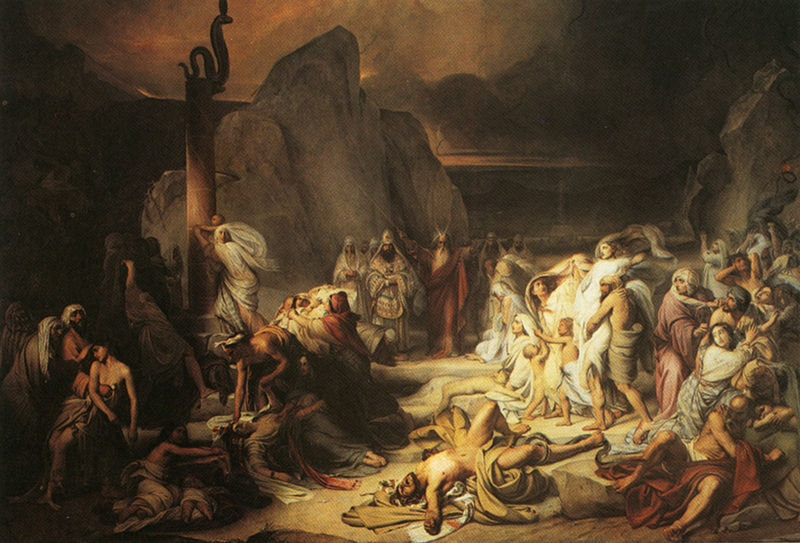
Titel: Die Bronze-Schlange
Künstler: Fiodor Bruni
Institution: Leningrad, Russisches Museum
Schlagwörter: berg, dunkel, gruppe, himmel, mann, schatten, frauen, menschen, licht, mitte, männer, orange, szene, säule, rot, leute, versammlung, barock, bibel, leiche, tod, tot, sonne, tücher, gewänder, kind, klassizismus, kinder, statue, düster, berge, gebirge, figuren, angst, krieg, schlacht, könig, flucht, verfall, lichtstrahl, lichtung, soldat, schlange, gestorben, toga, dramatik, drama, zerfall, pest, mann mit bart